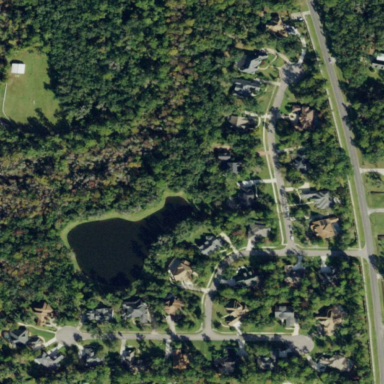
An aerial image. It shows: Single-family residential area.